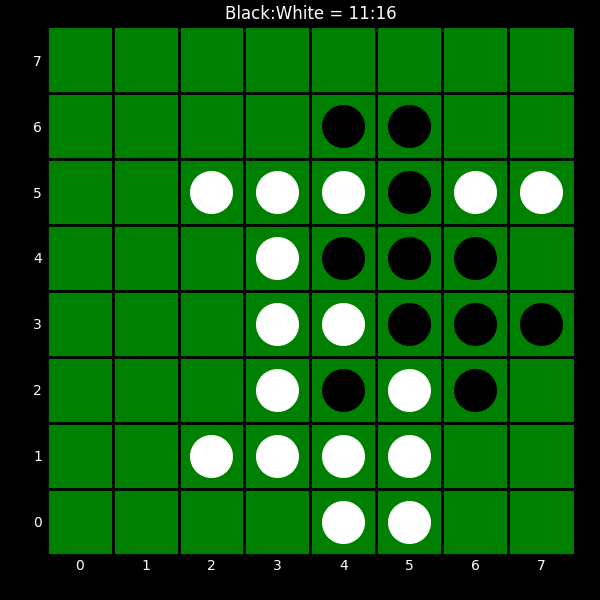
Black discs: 11
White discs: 16